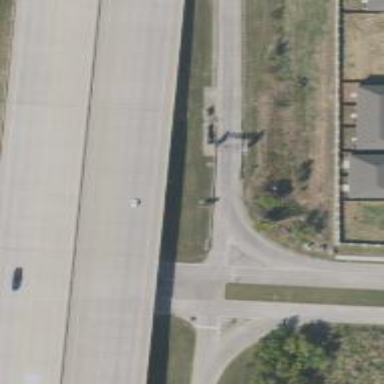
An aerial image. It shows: Asphalt road with secondary link designation.